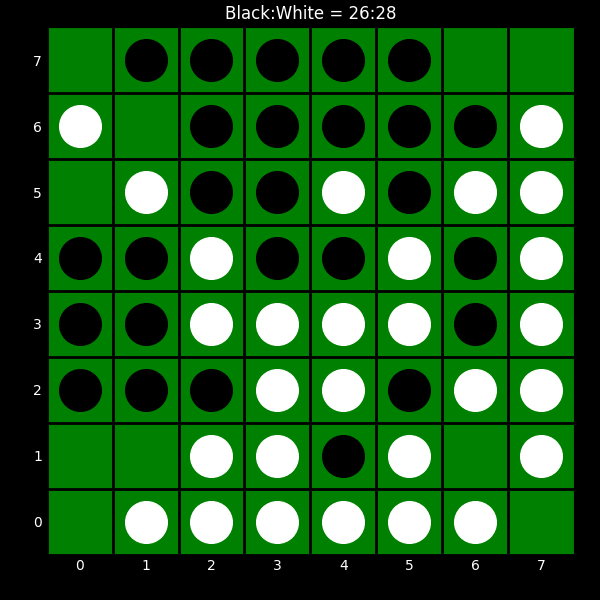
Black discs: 26
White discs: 28